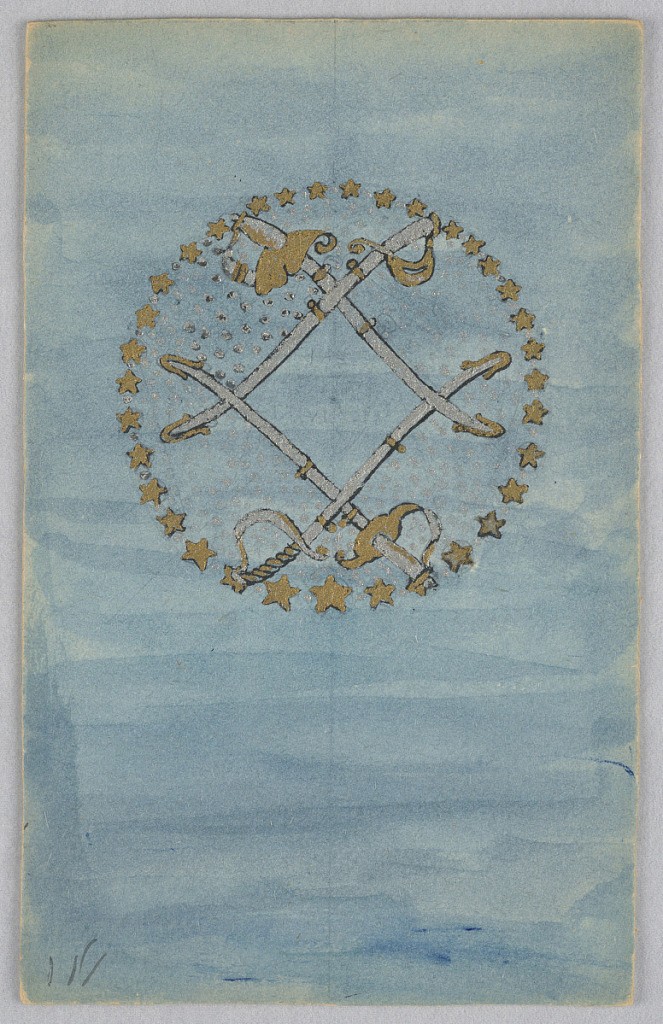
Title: Design for a Book Cover
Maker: Alice Cordelia Morse, American, 1863–1961
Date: ca. 1887–1903
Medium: Brush and gouache, watercolor on paper
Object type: Drawing
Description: On green-blue ground, four crossing swords in white, surrounded by gold stars.